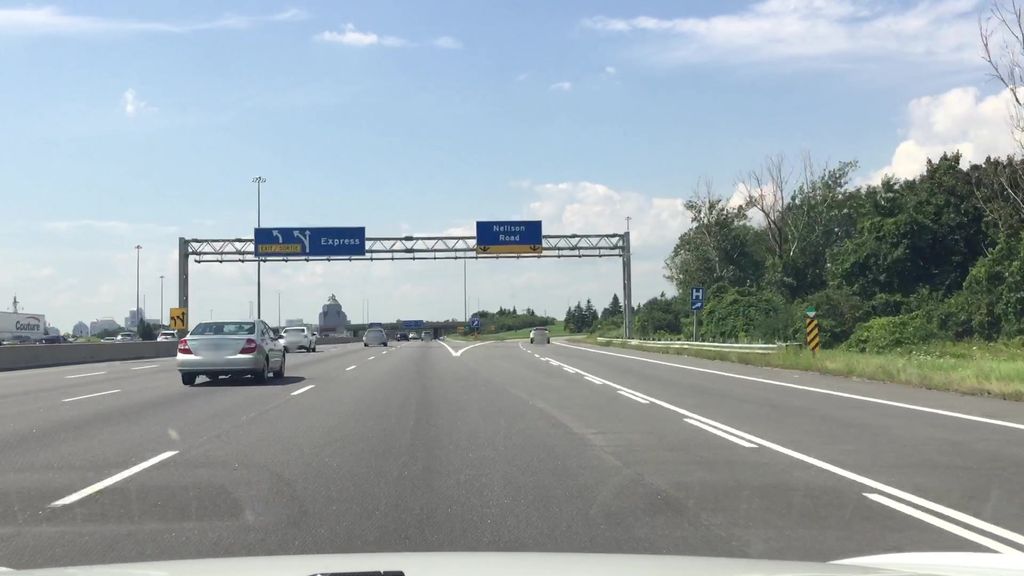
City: toronto